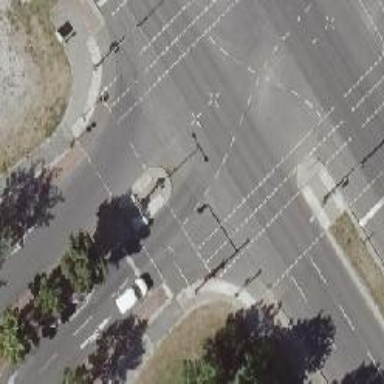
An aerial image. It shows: Traffic island located on footway.